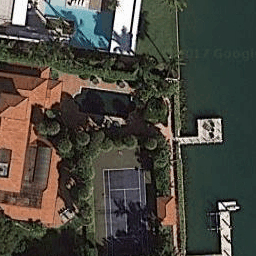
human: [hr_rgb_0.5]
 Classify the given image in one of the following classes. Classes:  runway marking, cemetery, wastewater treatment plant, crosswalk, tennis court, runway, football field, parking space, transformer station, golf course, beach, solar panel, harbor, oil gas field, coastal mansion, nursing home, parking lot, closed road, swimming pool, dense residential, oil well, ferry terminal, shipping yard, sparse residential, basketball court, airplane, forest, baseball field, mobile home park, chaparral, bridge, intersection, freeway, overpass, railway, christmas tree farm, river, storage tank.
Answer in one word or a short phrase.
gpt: coastal mansion